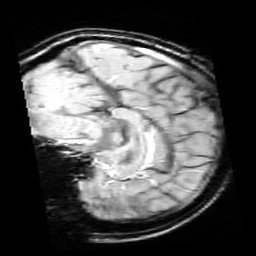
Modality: SWI
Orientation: sagittal
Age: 10
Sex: male
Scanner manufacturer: siemens
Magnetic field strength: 3 T
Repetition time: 0.027 s
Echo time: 0.02 s